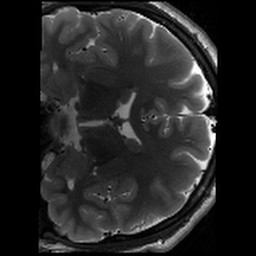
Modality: T2w
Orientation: coronal
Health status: healthy
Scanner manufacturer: siemens
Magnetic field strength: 3 T
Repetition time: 8.02 s
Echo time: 0.08 s